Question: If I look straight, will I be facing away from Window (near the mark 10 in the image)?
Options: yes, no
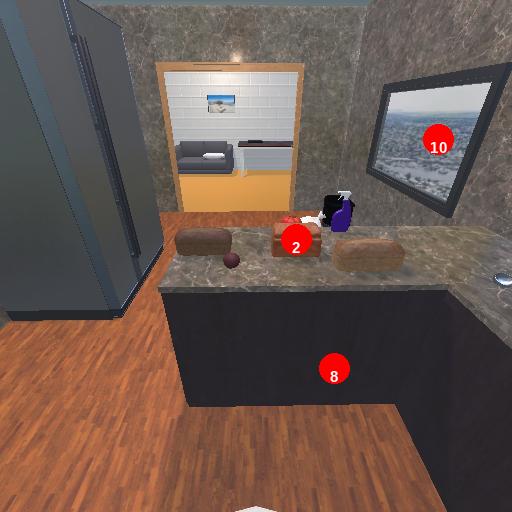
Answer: yes